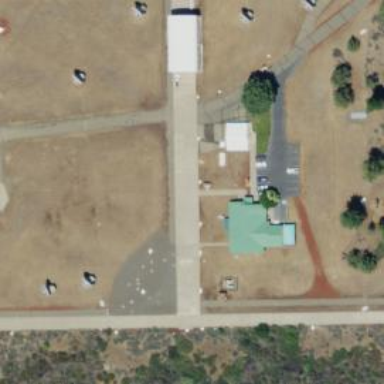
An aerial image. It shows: Observatory that is popular tourist attraction.